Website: lowes
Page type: payment
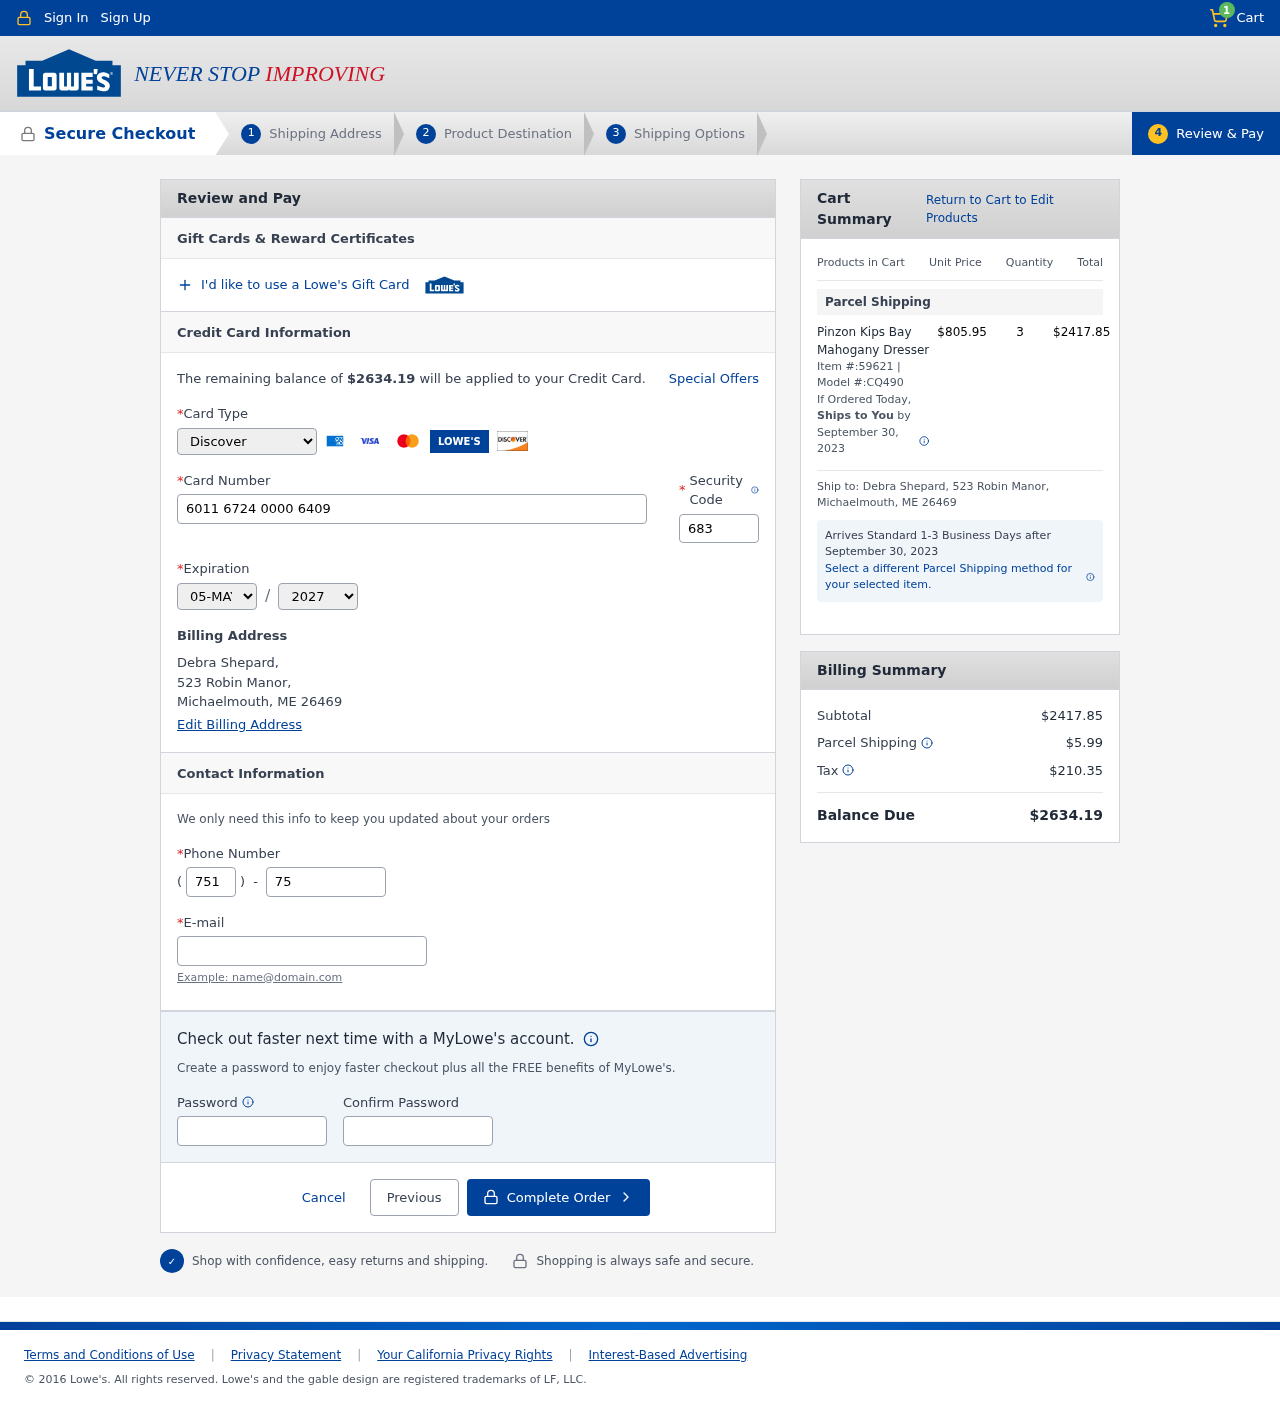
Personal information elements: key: PII_CARD_CVV
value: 683
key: PII_CARD_EXPIRY_MONTH
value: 05
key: PII_CARD_EXPIRY_YEAR
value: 27
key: PII_CARD_NUMBER
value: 6011 6724 0000 6409
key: PII_CARD_TYPE
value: Discover
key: PII_CITY_STATE_ZIP
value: Michaelmouth, ME 26469
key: PII_EMAIL
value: debra_shepard@hotmail.com
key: PII_FULLNAME
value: Debra Shepard,
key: PII_PHONE
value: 7516103819
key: PII_PHONE_AREA
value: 751
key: PII_STREET
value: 523 Robin Manor,
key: PII_FULLNAME2
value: Debra Shepard
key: PII_STREET2
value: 523 Robin Manor
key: PII_CITY_STATE_ZIP2
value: Michaelmouth, ME 26469
Product elements: key: PRODUCT1_NAME
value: Pinzon Kips Bay Mahogany Dresser
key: PRODUCT1_PRICE
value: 805.95
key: PRODUCT1_QUANTITY
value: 3
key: PRODUCT1_ITEM
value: Item #:59621
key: PRODUCT1_MODEL
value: Model #:CQ490
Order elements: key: ORDER_NUM_ITEMS
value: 1
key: ORDER_TOTAL
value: $2634.19
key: ORDER_SHIPPING_DATE
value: September 30, 2023
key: ORDER_SUBTOTAL
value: $2417.85
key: ORDER_SHIPPING_DATE2
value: September 30, 2023
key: ORDER_SHIPPING_COST
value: $5.99
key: ORDER_TAX
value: $210.35